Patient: sex M, age 17
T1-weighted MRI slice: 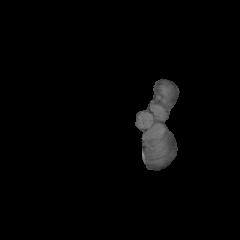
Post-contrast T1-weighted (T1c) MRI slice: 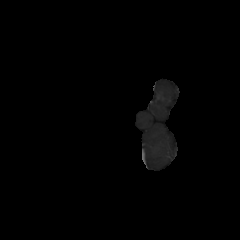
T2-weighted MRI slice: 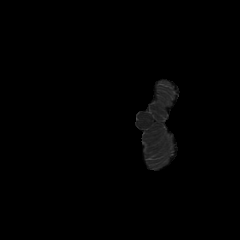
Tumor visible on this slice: no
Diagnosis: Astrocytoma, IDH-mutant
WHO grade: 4